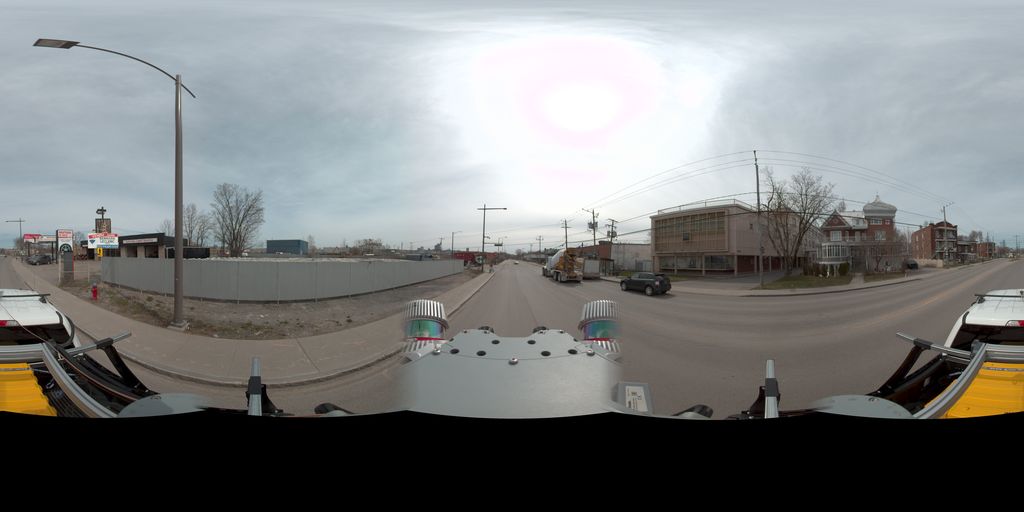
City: quebec_city